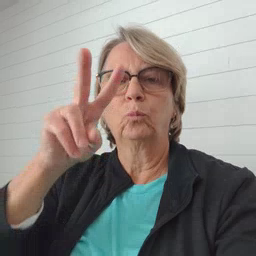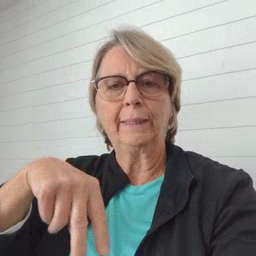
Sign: read